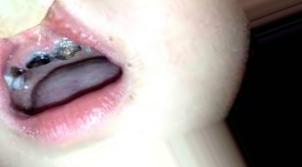
Condition: Caries